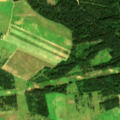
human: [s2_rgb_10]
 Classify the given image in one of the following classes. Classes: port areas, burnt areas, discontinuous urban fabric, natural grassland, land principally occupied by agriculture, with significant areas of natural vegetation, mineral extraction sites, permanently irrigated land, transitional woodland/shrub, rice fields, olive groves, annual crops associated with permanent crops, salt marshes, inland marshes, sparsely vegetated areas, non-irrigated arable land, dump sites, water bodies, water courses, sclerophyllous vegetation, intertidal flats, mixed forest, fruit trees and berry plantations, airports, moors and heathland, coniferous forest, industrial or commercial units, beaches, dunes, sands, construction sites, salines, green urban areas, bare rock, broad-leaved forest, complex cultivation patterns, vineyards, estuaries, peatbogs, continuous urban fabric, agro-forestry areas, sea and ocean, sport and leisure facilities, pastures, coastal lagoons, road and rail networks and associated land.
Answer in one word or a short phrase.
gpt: non-irrigated arable land, land principally occupied by agriculture, with significant areas of natural vegetation, broad-leaved forest, coniferous forest, transitional woodland/shrub